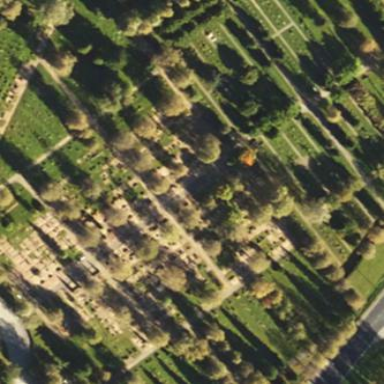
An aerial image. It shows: Graveyard.